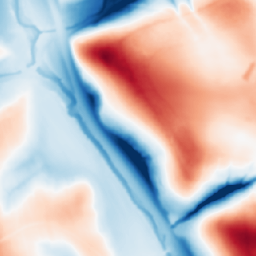
Category: multiscale
Decomposition family: dog_multiscale
Decomposition parameters: sigma_ratio: 2
n_scales: 5
base_sigma: 1
Upsampling method: nearest
Upsampling parameters: scale: 4
Upsampling scale: 4